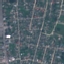
Label: Residential